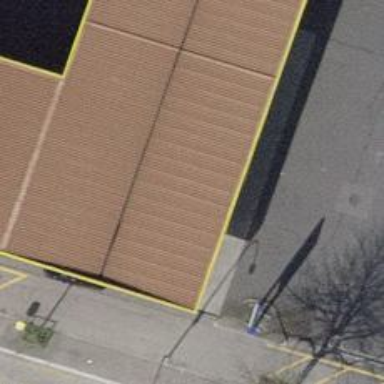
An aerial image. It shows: Fuel station with car wash service.